Question: I'm trying to push the limits of CSS to replicate what would be a common grid-layout in print.
Requirements :
1. Margins between blocks and between blocks and edge of the container must be equal.
2. The layout must be responsive and the number of blocks on each row must adapt to the size of the window.
3. The last row must be left aligned
4. the width/height of the blocks is fixed
5. no use of empty non-semantic HTML elements
6. pure CSS solution, no JS
So, I have markup that looks like this:
'''
<ul>
<li>
<img src="thumbnail.jpg">
<span>Introduction and Curriculum</span>
</li>
<li>
<img src="thumbnail.jpg">
<span>Equipment and Workspace Prep</span>
</li>
...
</ul>
'''

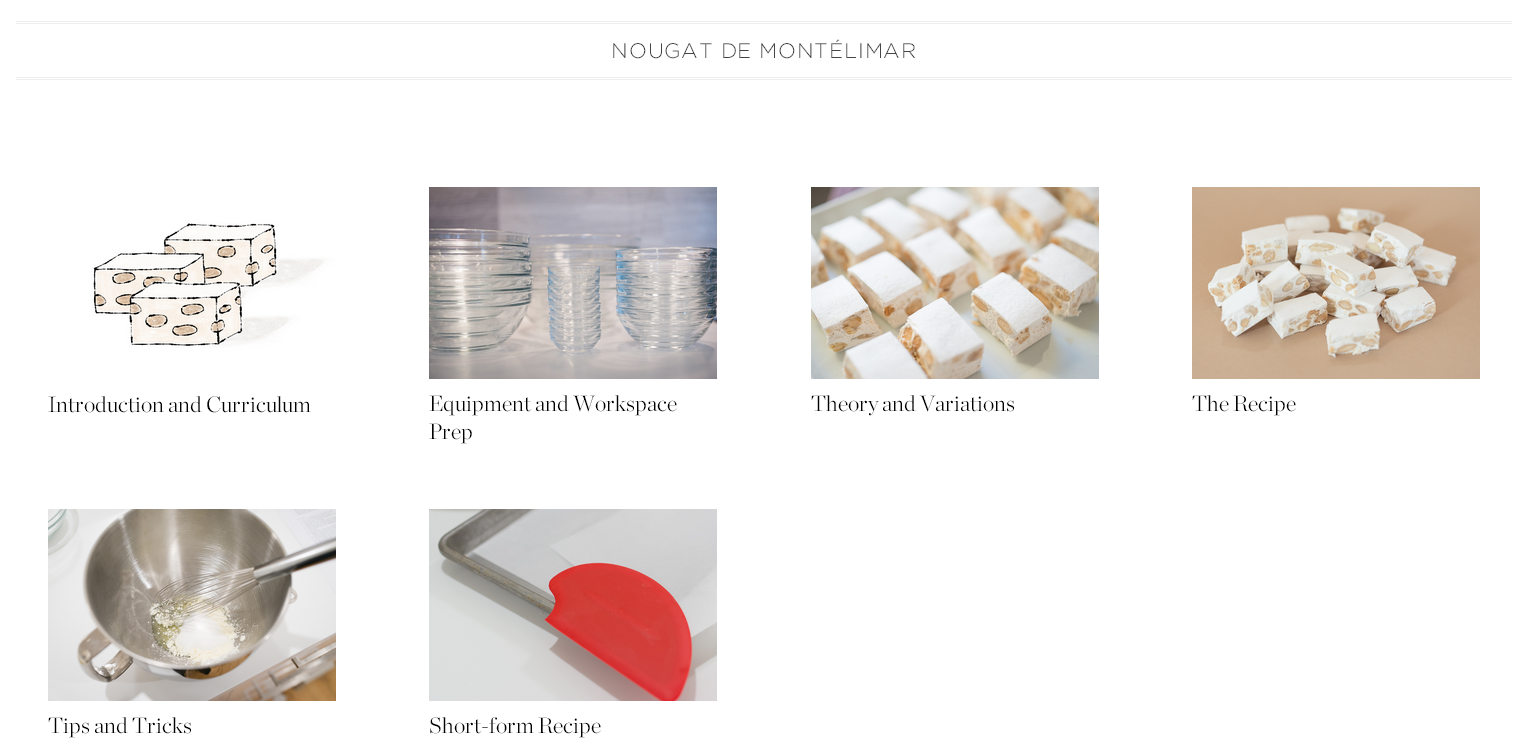
Answer: You can use the <URL>. Although it won't prevent from using media queries, It can edges.
## DEMO
This demo uses :
1. calc() CSS function. In this context, it will be supported by IE9+. You might want to add the -webkit- prefix for some webkit browsers. for more info, see canIuse.
2. 4 media queries to change the number of elements displayed in one row and the margins accordingly.
3. inline-block elements. This involves dealing with the white space (in the demo I used the font-size technique but you may use an other one, see here).
---
## Explanation :
They are calculated according to the width of the elements. As each element is '200px' wide I should have chosen break points at 'screen width = 400px/600px/800px/1000px' but as media queries include the scrollbar, with those values, the elements would not have enough space and overlap each other.
Scrollbars don't have the same width on each browser so I chose a higher value to be sure that the overlapping doesn't occur.
Here is an <URL> of this behaviour with "logical" media query break points.
First of all percent margins and padding are always calculated according to the remaining width of the container (<URL> so the top and bottom margins / paddings have the same calculation as the left/right ones.
Basically, the calculation of the size of margins is :
'''
(remaining width (=100%) - the sum of grid elements width) / number of gaps
'''
Left and top gaps are padding from the container and the other gaps are margin right and bottom on the block element. The margin calculation for the blocks must take that into account and the division is by the 'number of gaps -1'.
---
'''
<ul id="container">
<li class="block">...</li>
<li class="block">...</li>
...
</div>
'''
'''
#container{
font-size:0;
padding-top: calc((100% - 1000px)/6);
padding-left:calc((100% - 1000px)/6);}
.block {
font-size:20px;
width: 200px;
height: 200px;
display:inline-block;
margin-right: calc((100% - 1000px)/5);
margin-bottom: calc((100% - 1000px)/5);
}
@media screen and (max-width: 430px) {
.block {
margin: calc(50% - 100px);
}
}
@media screen and (min-width: 431px) and (max-width: 630px) {
#container{
padding-top: calc((100% - 400px)/3);
padding-left:calc((100% - 400px)/3);
}
.block {
margin-right: calc((100% - 400px)/2);
margin-bottom: calc((100% - 400px)/2);
}
}
@media screen and (min-width: 631px) and (max-width: 830px) {
#container{
padding-top: calc((100% - 600px)/4);
padding-left:calc((100% - 600px)/4);
}
.block {
margin-right: calc((100% - 600px)/3);
margin-bottom: calc((100% - 600px)/3);
}
}
@media screen and (min-width: 831px) and (max-width: 1030px) {
#container{
padding-top: calc((100% - 800px)/5);
padding-left:calc((100% - 800px)/5);
}
.block {
margin-right: calc((100% - 800px)/4);
margin-bottom: calc((100% - 800px)/4);
}
}
'''